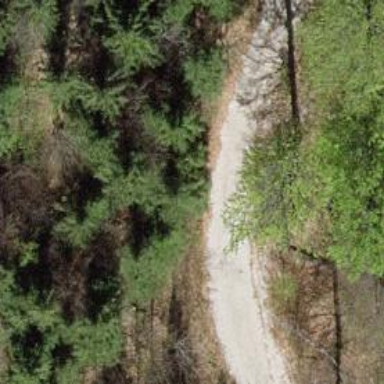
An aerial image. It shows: Unpaved track with grade2 tracktype.